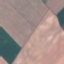
Land use / land cover: AnnualCrop